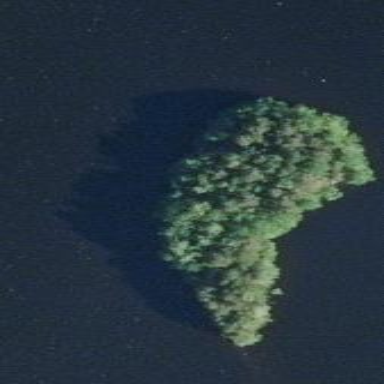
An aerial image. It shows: Island.